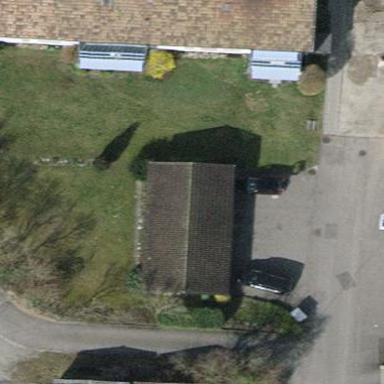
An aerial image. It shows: Group of garages.